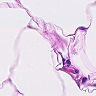
Metastatic tissue present: no